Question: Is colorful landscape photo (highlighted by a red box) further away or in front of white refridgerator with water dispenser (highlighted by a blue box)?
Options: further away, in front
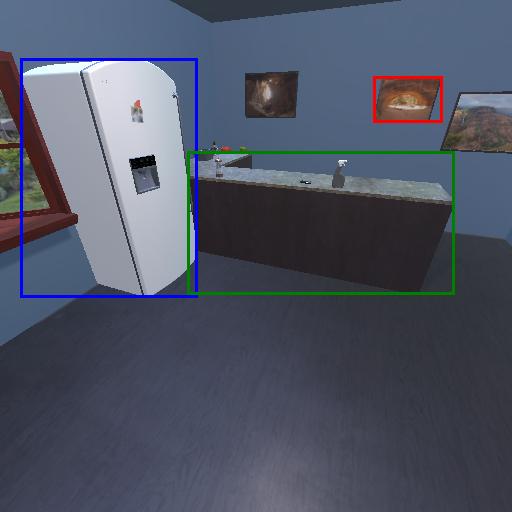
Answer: further away